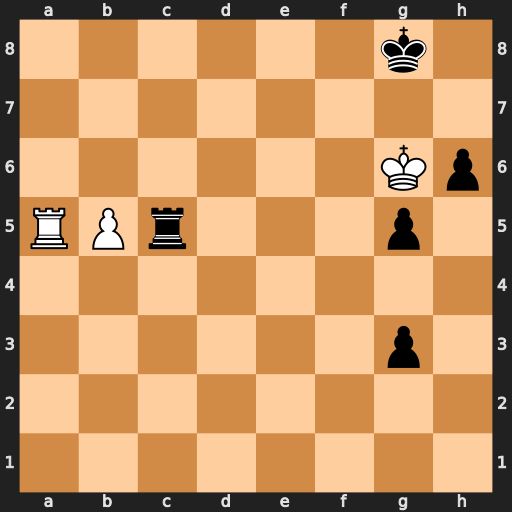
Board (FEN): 6k1/8/6Kp/RPr3p1/8/6p1/8/8
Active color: w
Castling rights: -
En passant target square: -
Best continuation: Ra8+ Rc8 Rxc8#